This time-domain trace was recorded on a rotor test rig. Classify the rotor condition as one of: normal, misalignment, unbalance, looseness.
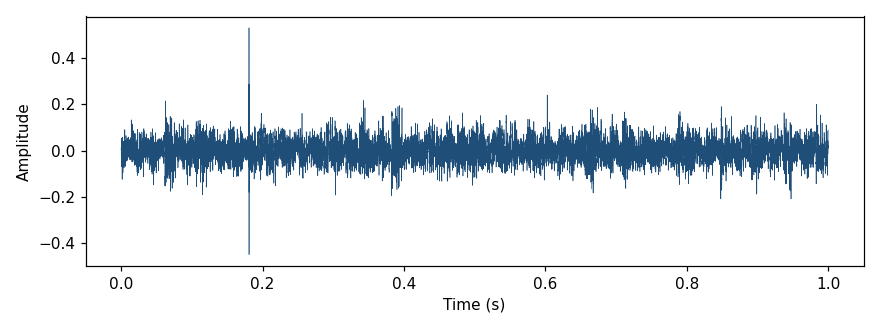
Answer: misalignment